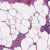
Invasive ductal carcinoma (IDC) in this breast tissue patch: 1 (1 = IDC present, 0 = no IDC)